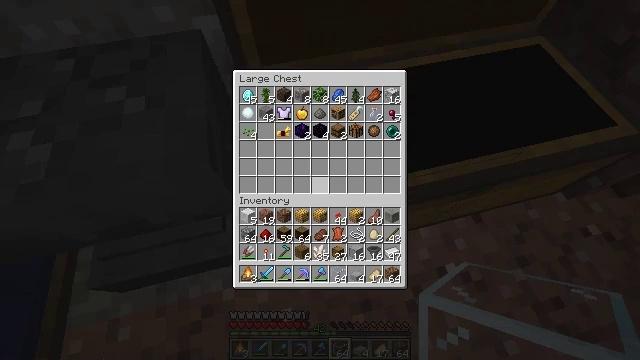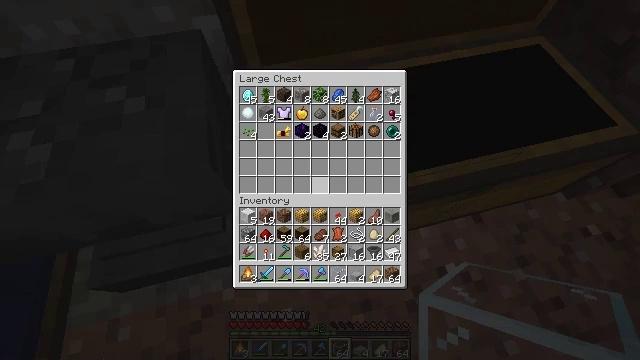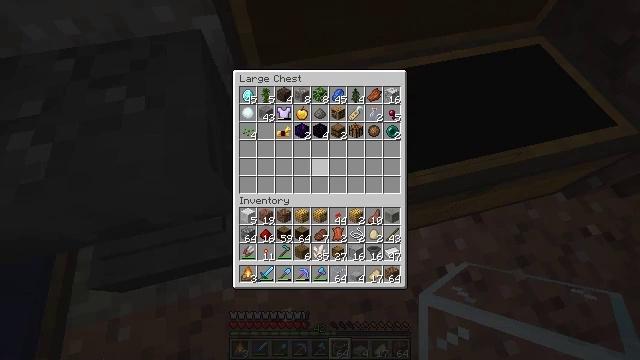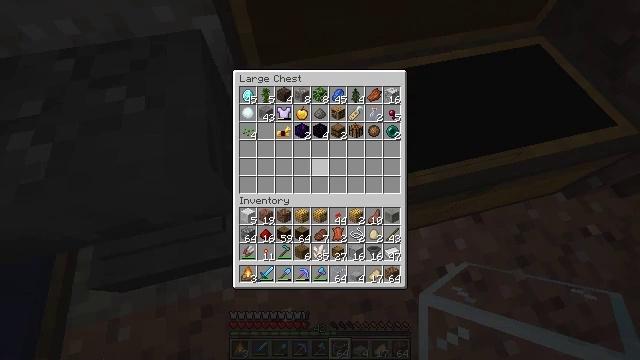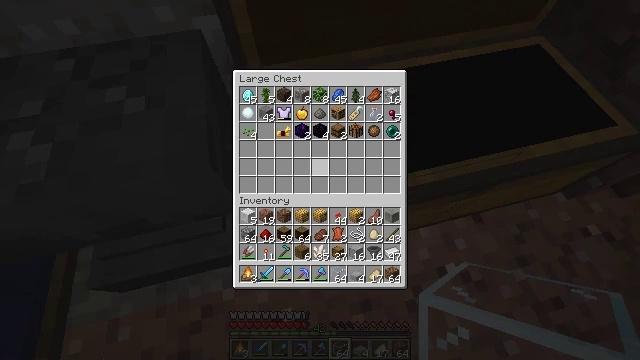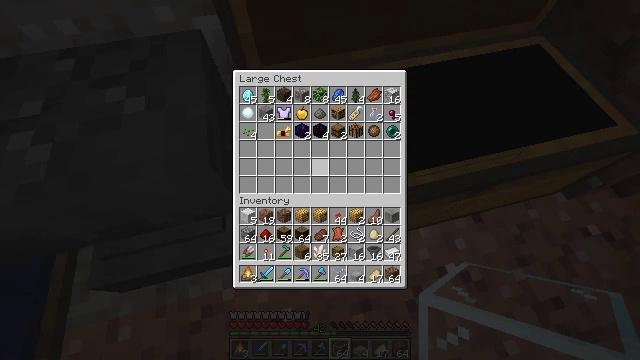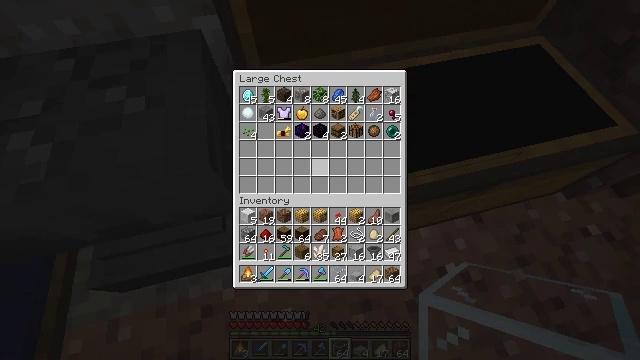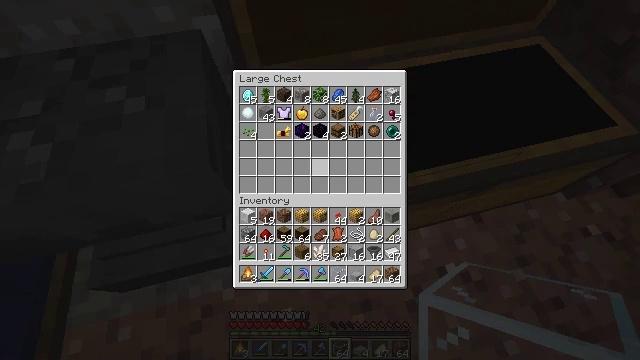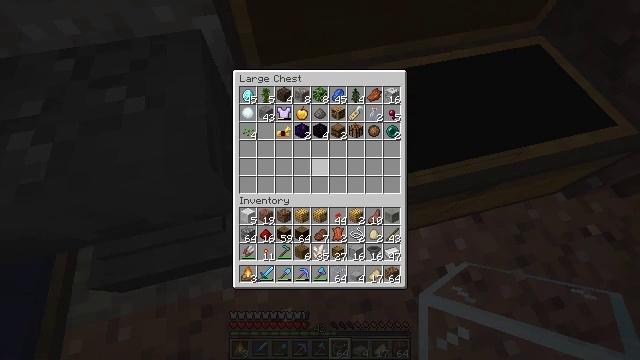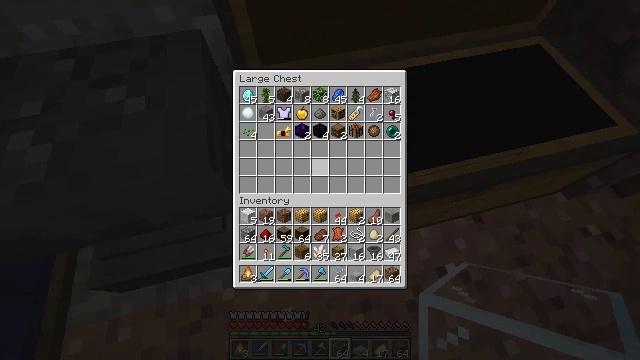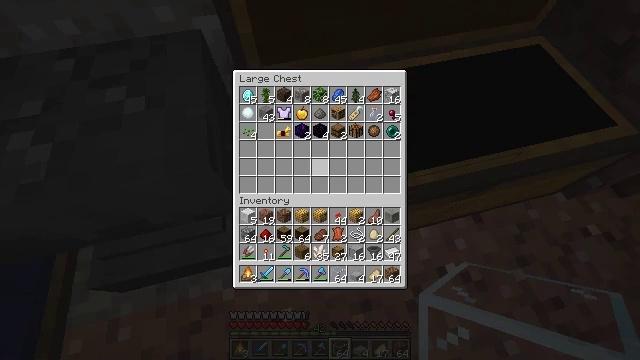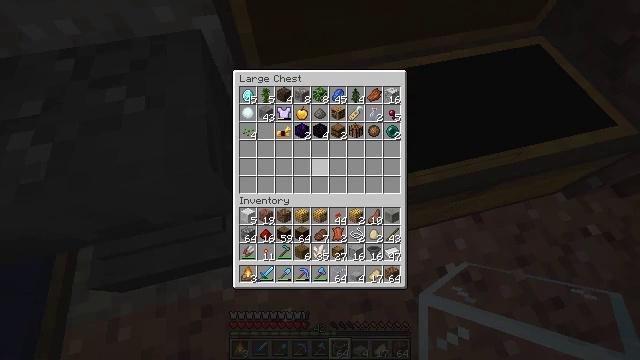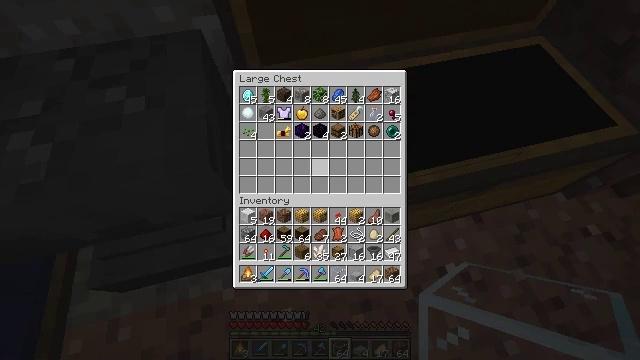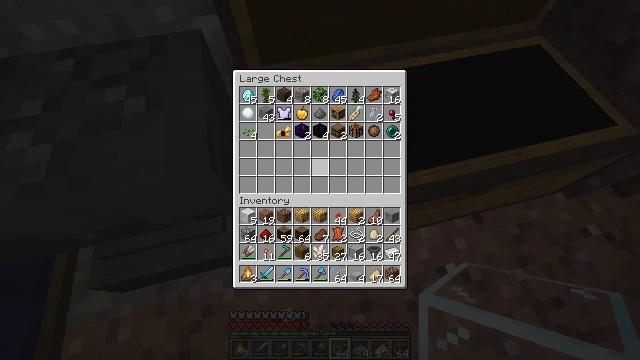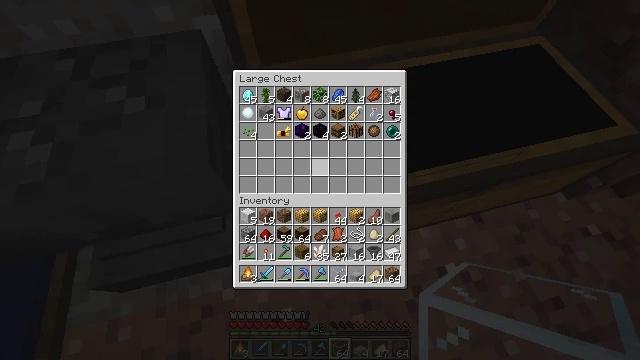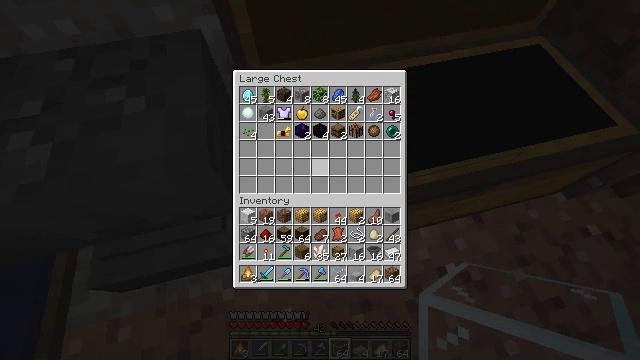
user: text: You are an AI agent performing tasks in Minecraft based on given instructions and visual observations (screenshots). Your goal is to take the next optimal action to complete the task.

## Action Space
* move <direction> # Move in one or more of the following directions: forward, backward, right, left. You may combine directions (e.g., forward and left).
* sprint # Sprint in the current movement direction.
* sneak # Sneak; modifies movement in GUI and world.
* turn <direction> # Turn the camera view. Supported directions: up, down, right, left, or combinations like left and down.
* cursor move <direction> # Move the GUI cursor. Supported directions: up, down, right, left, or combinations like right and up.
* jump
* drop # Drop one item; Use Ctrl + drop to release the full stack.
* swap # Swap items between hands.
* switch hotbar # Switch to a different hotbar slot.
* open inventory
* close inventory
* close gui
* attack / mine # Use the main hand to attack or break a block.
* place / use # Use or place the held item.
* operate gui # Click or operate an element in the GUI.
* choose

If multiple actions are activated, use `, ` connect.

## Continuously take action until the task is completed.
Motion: motion action
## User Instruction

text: Use spruce planks to make a spruce door.
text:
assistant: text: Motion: no_op
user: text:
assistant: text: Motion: no_op
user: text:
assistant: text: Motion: no_op
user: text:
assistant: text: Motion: no_op
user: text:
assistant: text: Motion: no_op
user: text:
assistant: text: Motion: no_op
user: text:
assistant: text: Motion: no_op
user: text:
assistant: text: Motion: no_op
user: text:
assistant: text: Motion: no_op
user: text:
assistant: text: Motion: no_op
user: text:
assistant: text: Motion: no_op
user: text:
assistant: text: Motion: no_op
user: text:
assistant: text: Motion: no_op
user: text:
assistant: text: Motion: no_op
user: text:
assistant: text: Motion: no_op
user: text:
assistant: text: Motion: no_op
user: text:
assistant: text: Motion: no_op
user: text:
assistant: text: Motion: no_op
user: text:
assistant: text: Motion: no_op
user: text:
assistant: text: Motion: no_op
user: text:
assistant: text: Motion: no_op
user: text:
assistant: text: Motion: no_op
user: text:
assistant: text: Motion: no_op
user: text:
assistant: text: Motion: no_op
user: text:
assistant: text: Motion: no_op
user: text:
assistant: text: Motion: close gui
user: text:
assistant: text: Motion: no_op
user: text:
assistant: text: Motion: no_op
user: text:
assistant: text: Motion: no_op
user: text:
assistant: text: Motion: turn left